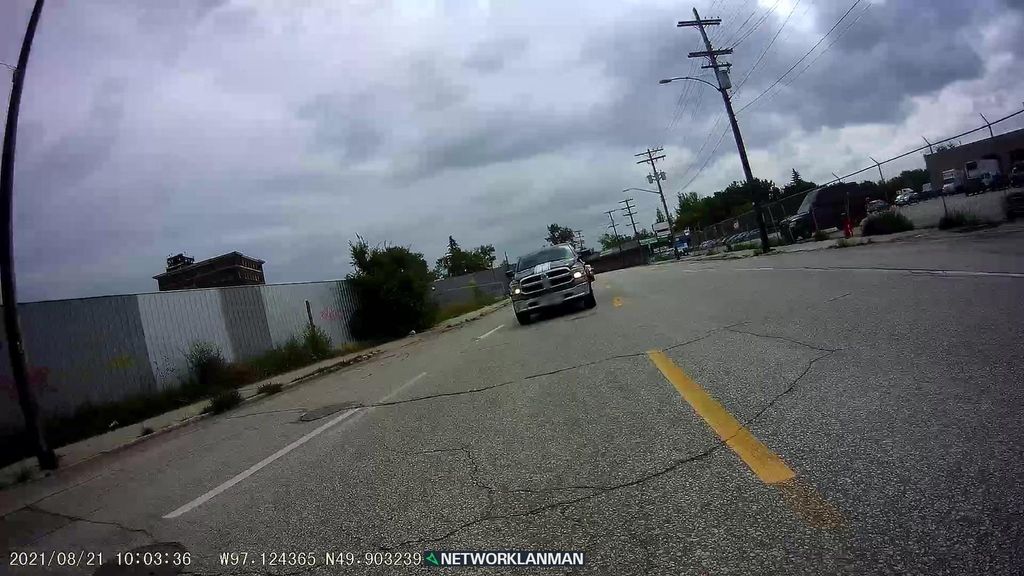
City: winnipeg